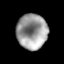
Tissue: lung
Cell type: Epithelial cells
Senescence score: 0.198
Nuclear area (px): 1059
Mean DAPI intensity: 154.409